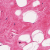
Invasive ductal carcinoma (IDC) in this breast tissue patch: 0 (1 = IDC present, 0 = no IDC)